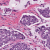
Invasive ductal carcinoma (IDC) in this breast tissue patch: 0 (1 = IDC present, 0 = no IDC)